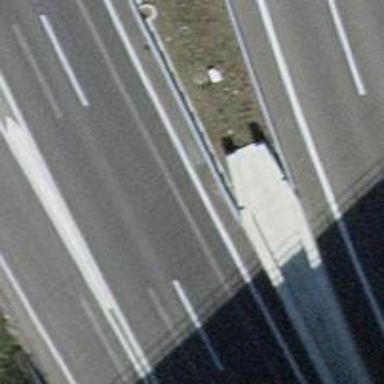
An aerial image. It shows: View of motorway.